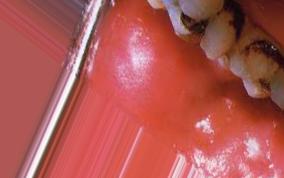
Condition: Tooth Discoloration